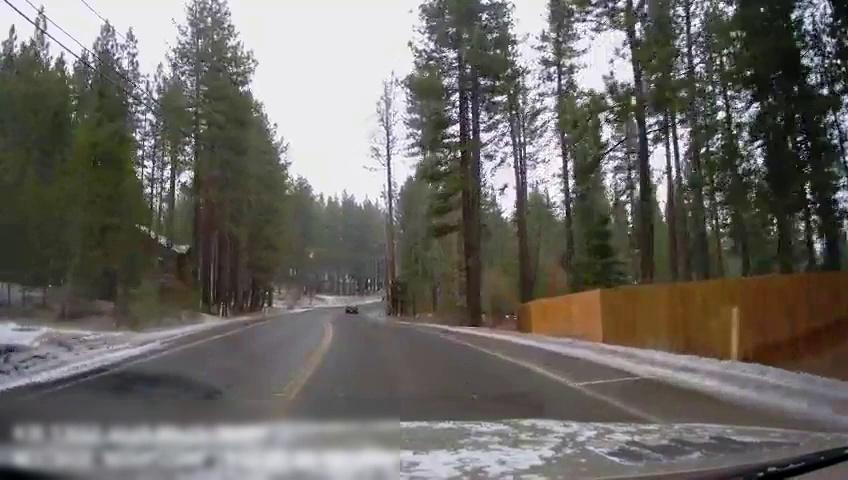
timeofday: Day
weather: Snowy
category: Drivable Space
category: Vehicles | SUV
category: Lanes | Current Lane
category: Lanes | Current Lane
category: Lanes | Alternate Lane